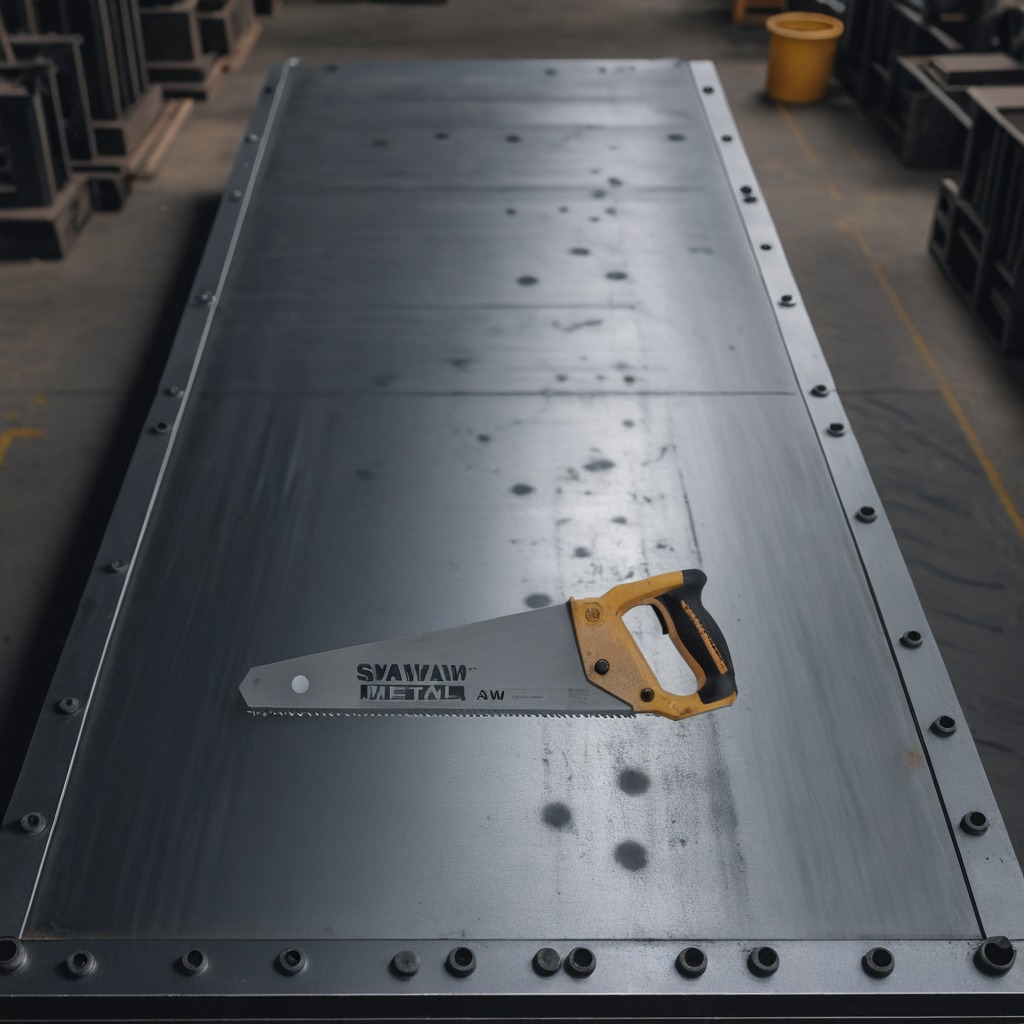
A metal saw is lying on the cold steel table in a mining workshop.